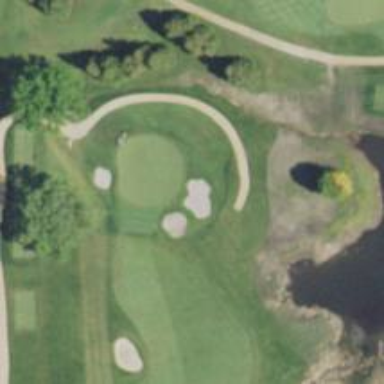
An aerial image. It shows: View of golf hole.